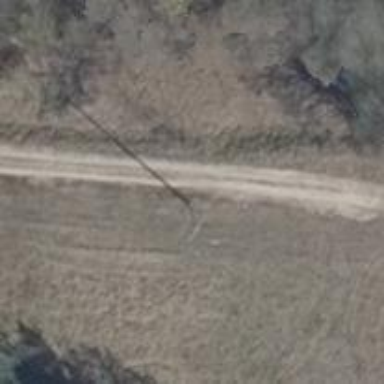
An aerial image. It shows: Power pole.